Question: I want to pass values of textboxes to a datagridview using below code.
'''
Private Sub txtDrCr_Leave(sender As Object, e As System.EventArgs) Handles txtDrCr.Leave
Dim nR As Integer
nR = TxtList.Rows.Add()
TxtList.Item("stsno", nR).Value = nR + 1
TxtList.Item("stAcctCode", nR).Value = txtAccountCode.Text
TxtList.Item("stAcctName", nR).Value = txtAccountName.Text
TxtList.Item("stBranch", nR).Value = txtBranchName.Text
TxtList.Item("stDescription", nR).Value = txtDescription.Text
TxtList.Item("stAmount", nR).Value = txtAmount.Text
TxtList.Item("stDrCR", nR).Value = txtDrCr.Text
cleartextboxes()
End Sub
'''
This code add two lines in the gridview whenever I leave the txtDRCR. I have attached the snapshot as well. Please need kind help. Thanks.

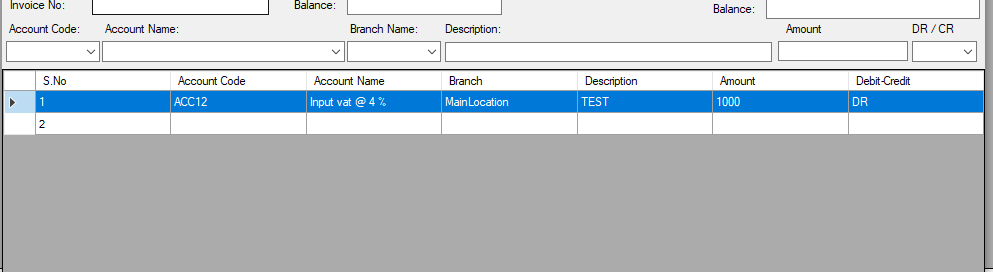
Answer: Please use below code.
'''
Dim nR As Integer =0;
Dim Row As Integer =0;
TxtList.Rows.Add()
Row = TxtList.Rows.Count - 2;
TxtList("stsno", Row ).Value = nR + 1
TxtList("stAcctCode", Row ).Value = txtAccountCode.Text
TxtList("stAcctName", Row ).Value = txtAccountName.Text
TxtList("stBranch", Row ).Value = txtBranchName.Text
TxtList("stDescription", Row ).Value = txtDescription.Text
TxtList("stAmount", Row ).Value = txtAmount.Text
TxtList("stDrCR", Row ).Value = txtDrCr.Text
TxtList.Refresh()
'''